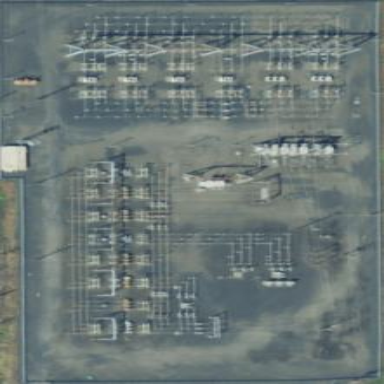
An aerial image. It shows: There is distribution substation enclosed by fence.